Question: I am receiving an error on the following line of code: Object reference not set to an instance of an object.
'''
if (Session["AutoCompleteCustomersPhone"] != null)
'''
The full block of code:
'''
if (Session["AutoCompleteCustomersPhone"] != null)
earchCustomerPhone = true;
else
{
searchCustomerPhone =
bool.Parse(Session["AutoCompleteCustomersPhone"].ToString());
}
'''
Why, in a test for null, am I receiving this error?

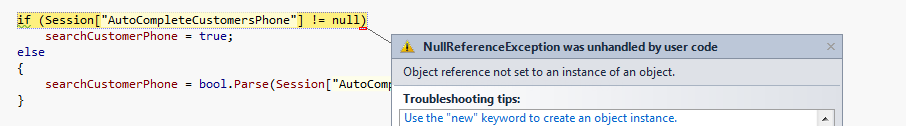
Answer: i think you are making use of webservice that is the reason why the session is null*
<URL>